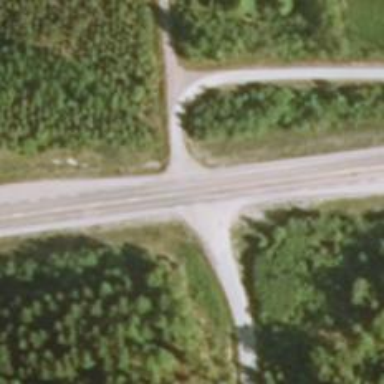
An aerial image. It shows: Asphalt trunk highway.